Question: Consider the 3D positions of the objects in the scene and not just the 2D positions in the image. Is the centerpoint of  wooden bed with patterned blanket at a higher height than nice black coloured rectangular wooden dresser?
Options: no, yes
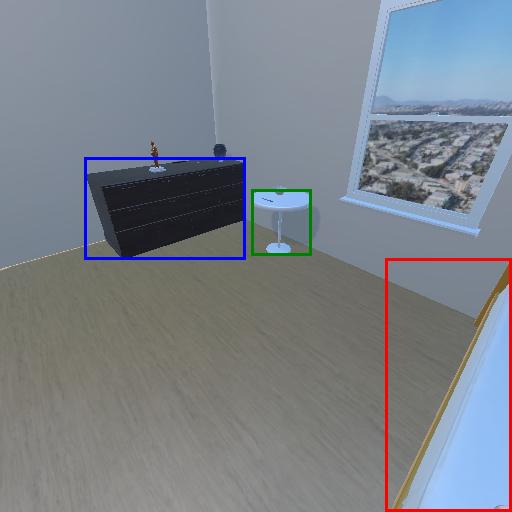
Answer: no